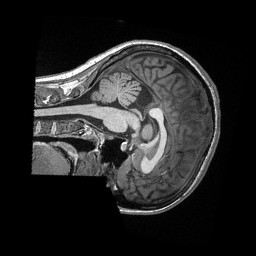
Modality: T1w
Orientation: sagittal
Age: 29
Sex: female
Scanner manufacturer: siemens
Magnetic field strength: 3 T
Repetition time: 2.3 s
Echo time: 0.00308 s